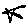
Label: star